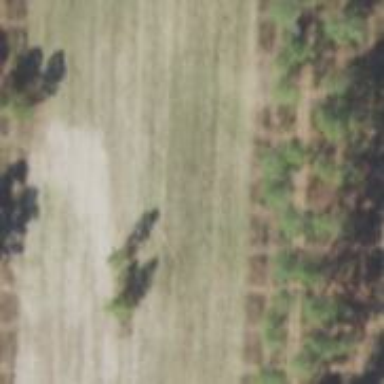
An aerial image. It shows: Orchard.